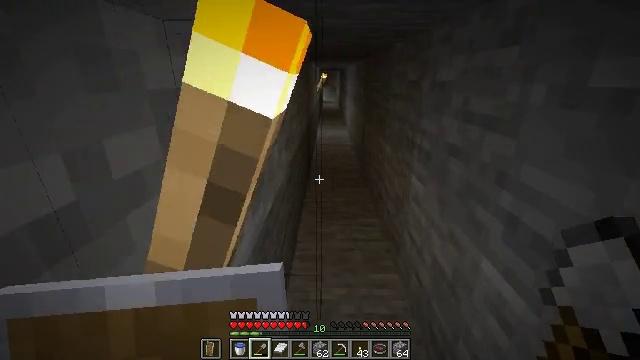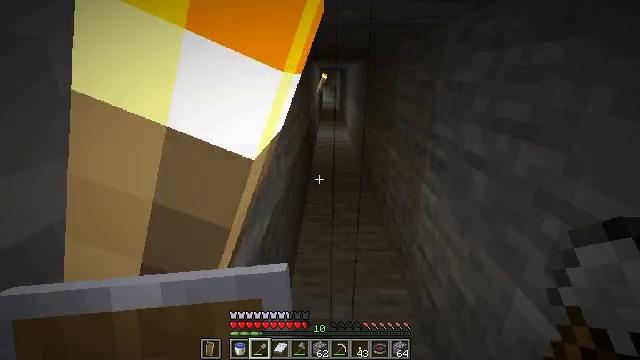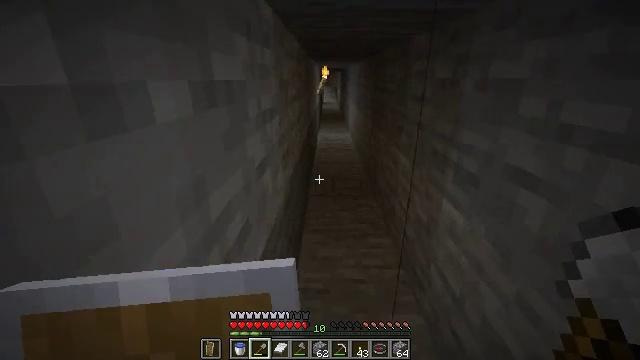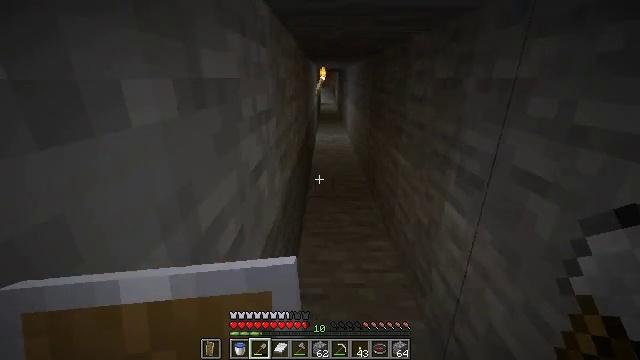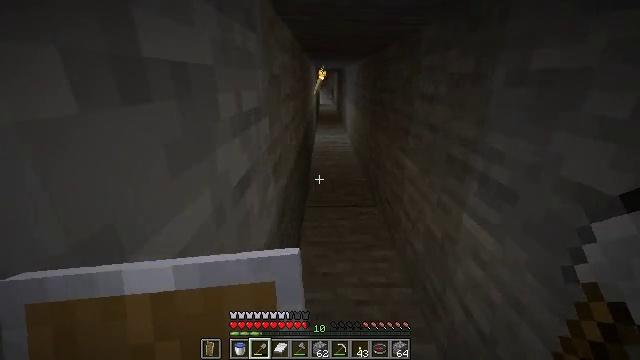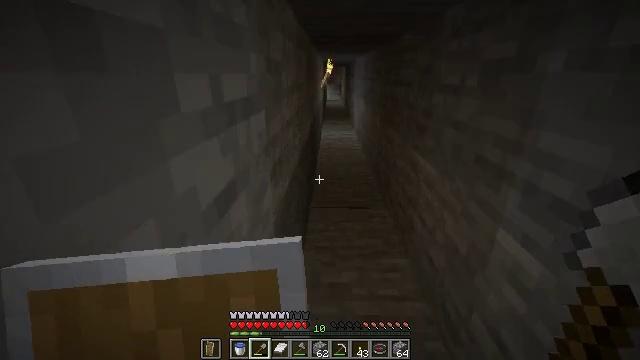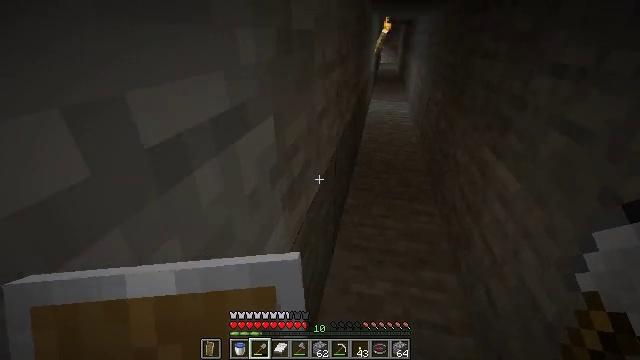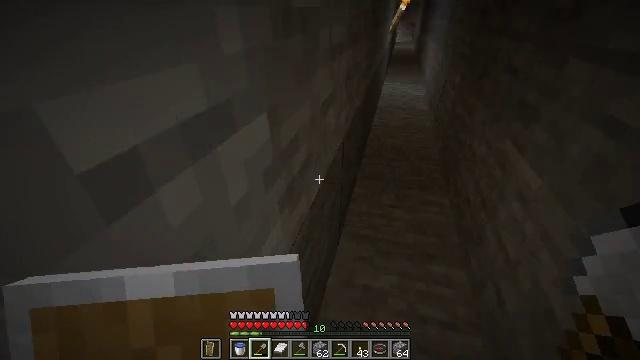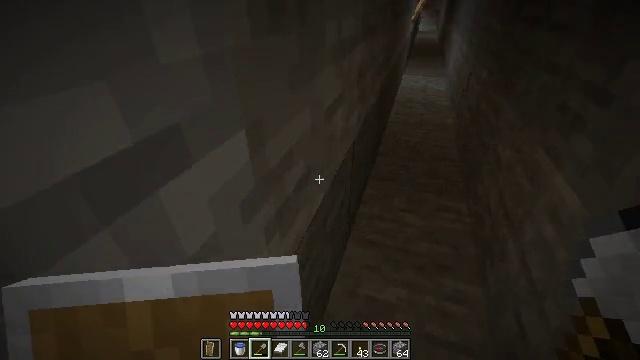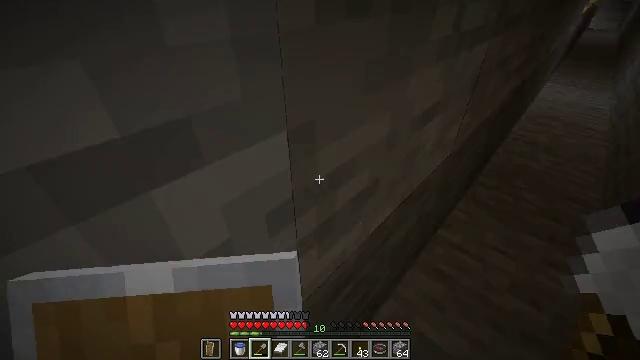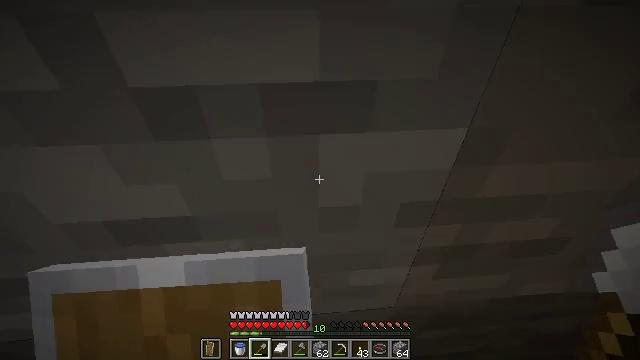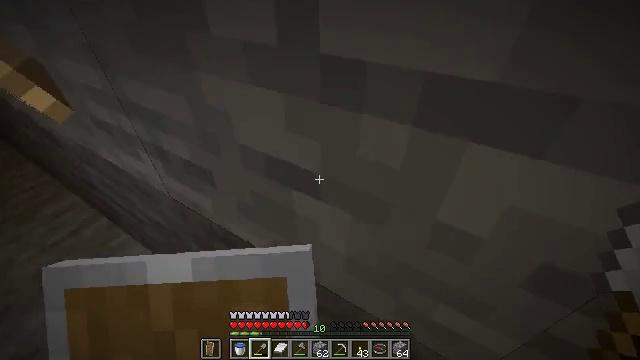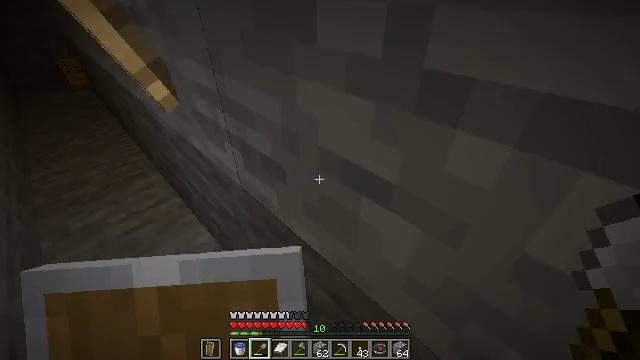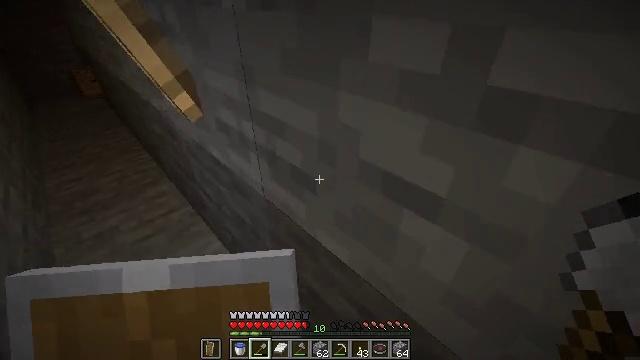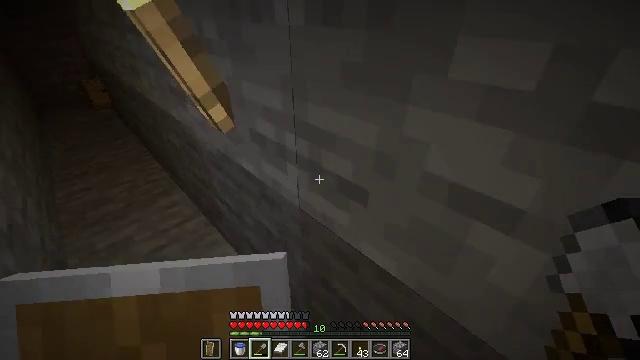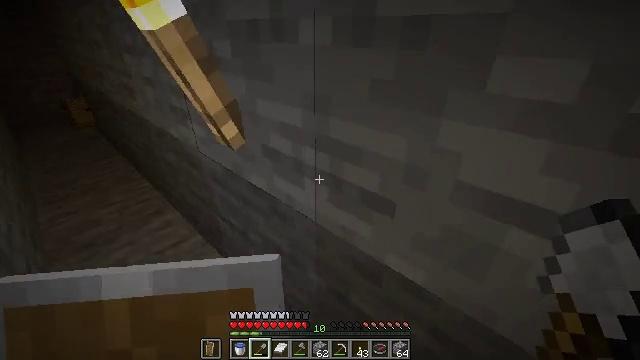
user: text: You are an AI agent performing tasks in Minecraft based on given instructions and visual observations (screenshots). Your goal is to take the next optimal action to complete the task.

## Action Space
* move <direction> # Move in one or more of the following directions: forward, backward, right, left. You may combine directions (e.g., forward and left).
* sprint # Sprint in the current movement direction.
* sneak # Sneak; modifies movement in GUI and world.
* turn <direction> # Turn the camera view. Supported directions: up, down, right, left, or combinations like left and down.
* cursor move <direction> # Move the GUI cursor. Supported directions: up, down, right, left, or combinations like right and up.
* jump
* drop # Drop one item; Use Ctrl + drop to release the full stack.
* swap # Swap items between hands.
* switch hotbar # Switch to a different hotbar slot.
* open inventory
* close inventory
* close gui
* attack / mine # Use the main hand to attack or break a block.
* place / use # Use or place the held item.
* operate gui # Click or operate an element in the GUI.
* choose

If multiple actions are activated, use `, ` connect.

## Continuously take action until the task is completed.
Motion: motion action
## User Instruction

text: Gather the wall torch from the wall.
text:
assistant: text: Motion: move forward
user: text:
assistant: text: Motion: move forward
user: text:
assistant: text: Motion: move forward
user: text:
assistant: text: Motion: move forward
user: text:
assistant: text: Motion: move forward, turn left
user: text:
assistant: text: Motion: move forward, turn left and down
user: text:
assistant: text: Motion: move forward, turn left and down
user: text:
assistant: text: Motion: turn left and down
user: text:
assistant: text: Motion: turn left and down
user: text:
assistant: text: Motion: turn left and down
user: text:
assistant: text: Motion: turn left
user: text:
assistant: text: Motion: move left, turn left and up
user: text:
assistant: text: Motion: move left, turn up
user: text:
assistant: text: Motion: move left, turn up
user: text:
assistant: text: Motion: move left, turn right and up
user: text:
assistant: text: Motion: move left, turn right and up
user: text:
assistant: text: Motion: turn right and up
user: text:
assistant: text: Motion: turn right and up
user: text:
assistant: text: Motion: move forward, turn up
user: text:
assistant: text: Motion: move forward, turn left and up
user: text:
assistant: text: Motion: move forward, turn left and up
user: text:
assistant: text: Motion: move forward
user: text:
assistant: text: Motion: no_op
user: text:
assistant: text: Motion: no_op
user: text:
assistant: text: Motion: no_op
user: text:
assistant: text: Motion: no_op
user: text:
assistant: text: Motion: turn left
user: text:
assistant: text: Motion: turn left and down
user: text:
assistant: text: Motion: turn left and down
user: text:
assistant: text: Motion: turn right